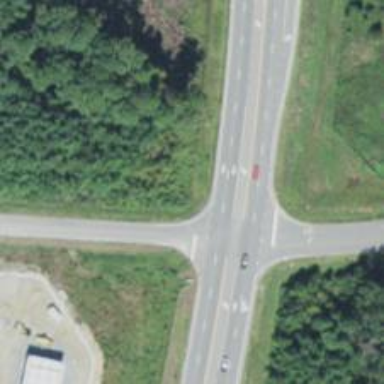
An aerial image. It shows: Tertiary road.